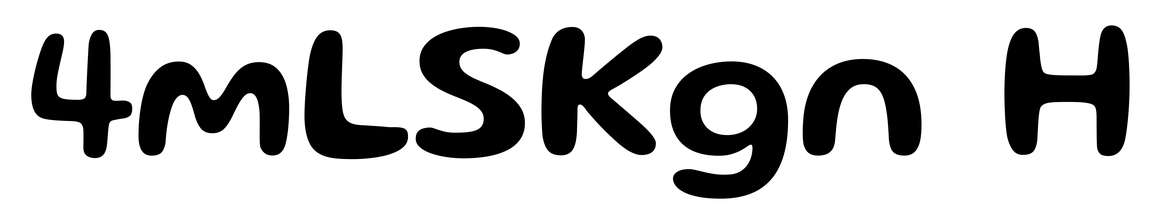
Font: Gluten_Medium